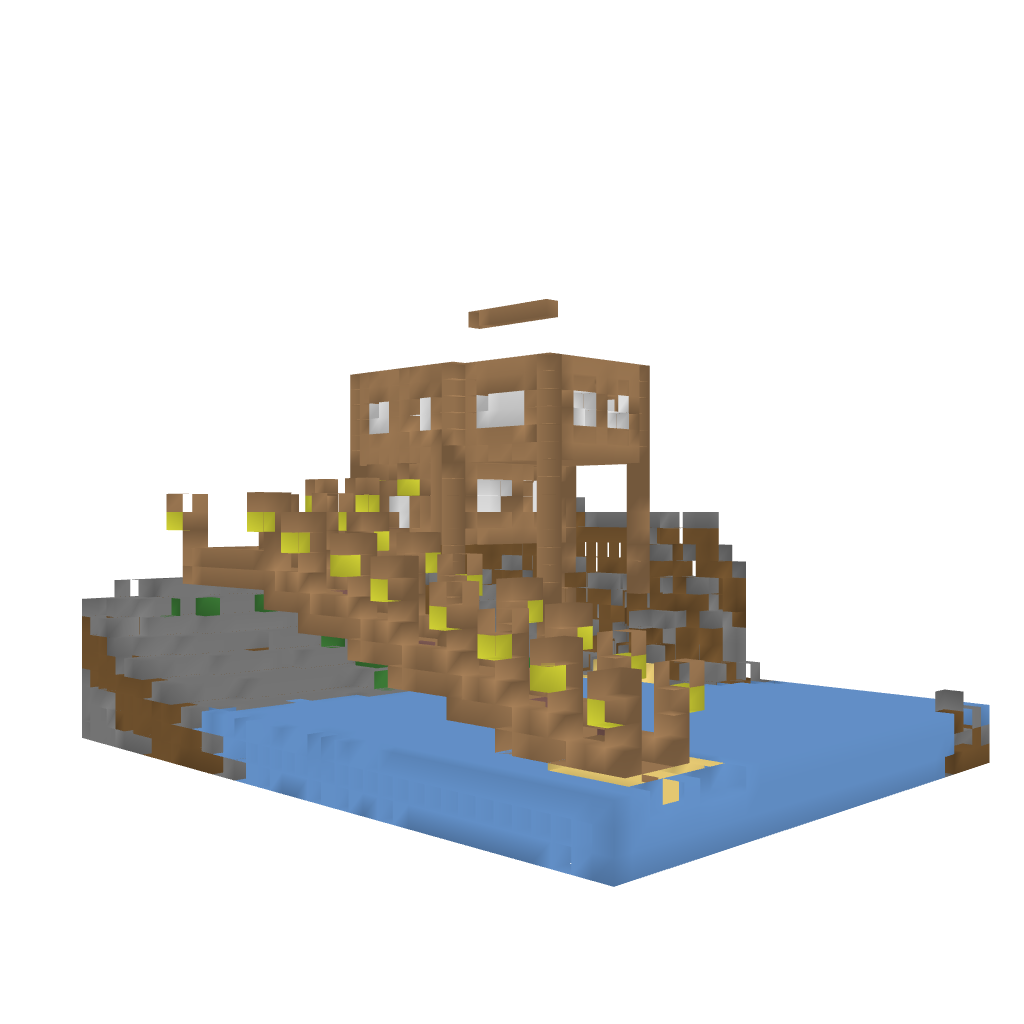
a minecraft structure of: Mountainside Cottage bad low quality